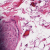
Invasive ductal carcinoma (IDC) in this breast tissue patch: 0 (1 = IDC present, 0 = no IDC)